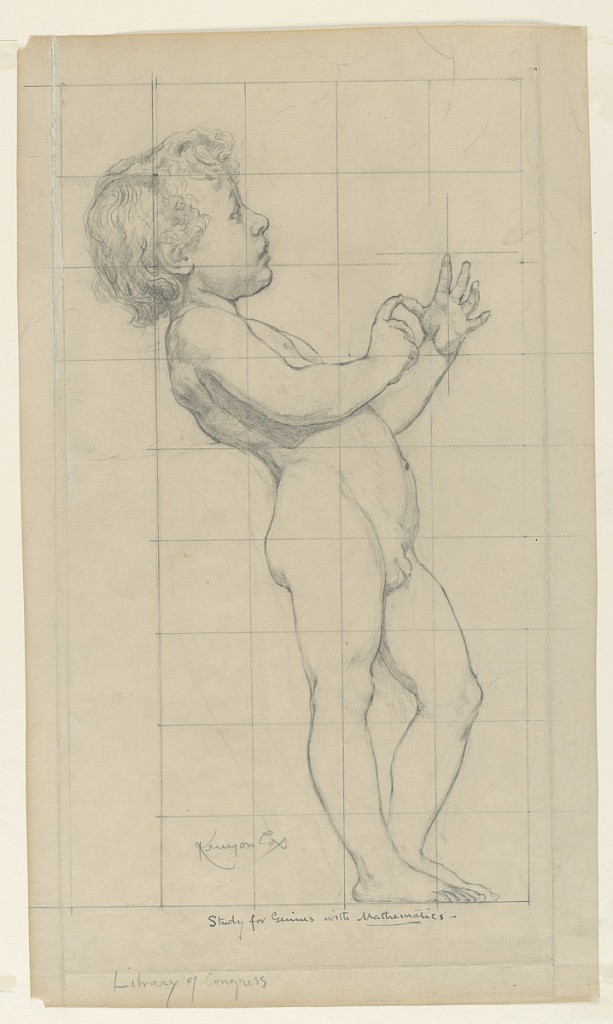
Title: Study for "Mathematics," "The Sciences," Library of Congress, Washington D.C.
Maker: Kenyon Cox, American, 1856–1919
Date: ca. 1895
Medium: Graphite on paper
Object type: Drawing
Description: A young male figure in profile with hands extended. The paper is squared for transferring the image.